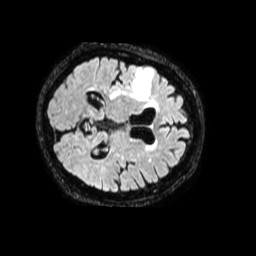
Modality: FLAIR
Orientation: axial
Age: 77
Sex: female
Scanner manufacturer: philips
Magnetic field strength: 1.5 T
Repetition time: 4.8 s
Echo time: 0.3372 s